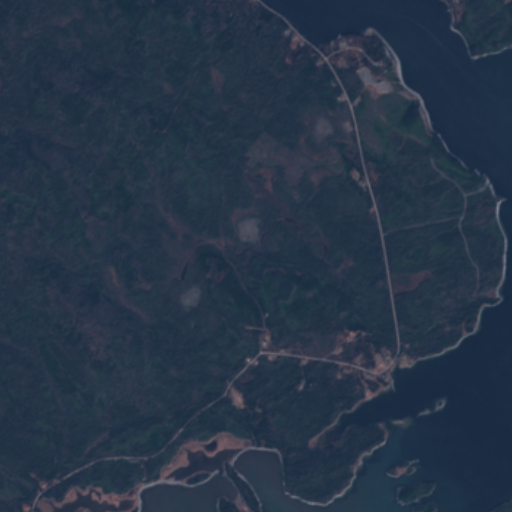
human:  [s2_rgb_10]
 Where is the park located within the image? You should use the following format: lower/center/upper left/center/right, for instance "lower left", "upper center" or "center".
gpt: The park is located in the center of the image.
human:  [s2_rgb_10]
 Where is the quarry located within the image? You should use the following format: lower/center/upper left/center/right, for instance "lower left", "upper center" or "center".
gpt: The quarry is located in the upper right of the image.
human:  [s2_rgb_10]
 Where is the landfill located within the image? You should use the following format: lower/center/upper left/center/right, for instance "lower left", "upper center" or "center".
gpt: There is no landfill in the image.